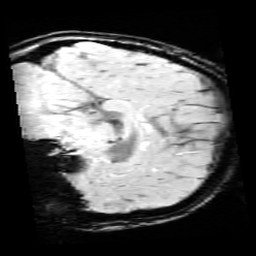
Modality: SWI
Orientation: sagittal
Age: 13
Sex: female
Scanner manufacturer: siemens
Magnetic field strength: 3 T
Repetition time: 0.027 s
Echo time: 0.02 s